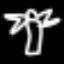
Label: palm tree